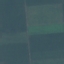
Land use / land cover class: AnnualCrop